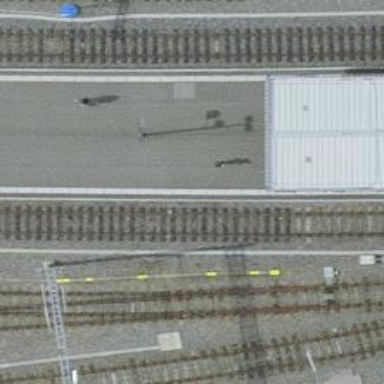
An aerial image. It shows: Stop position for public transport at railway stop.